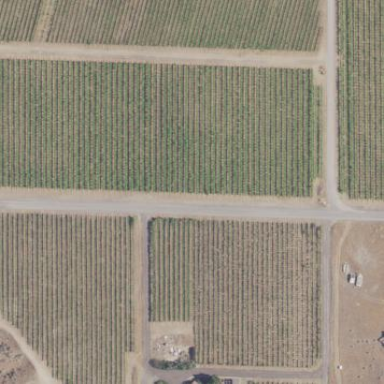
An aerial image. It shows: Vineyard with grape crops.